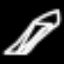
Label: pencil